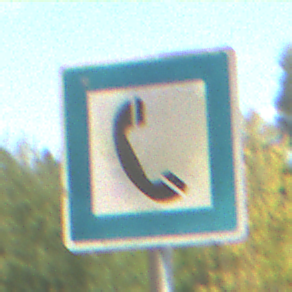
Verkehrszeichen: Fernsprecher
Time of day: MorningAfternoon
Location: Outdoor (Nature)
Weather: PartlyCloudy
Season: NotSpecified
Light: Natural